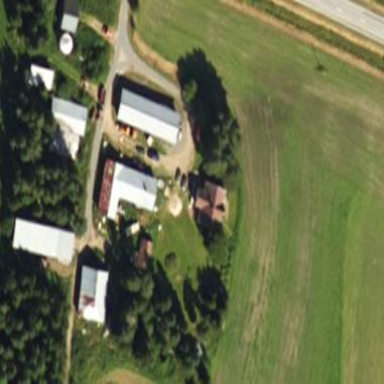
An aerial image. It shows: Farmyard area.